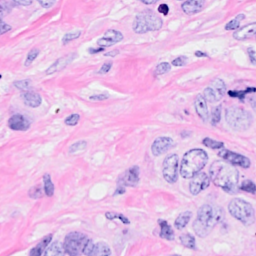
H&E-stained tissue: Breast